Question: I am creating a program which uses google maps. I use transparent action bar with split action bar. Title Google hidden behind transparent split action bar, like on my screenshot:

How to move it upper?
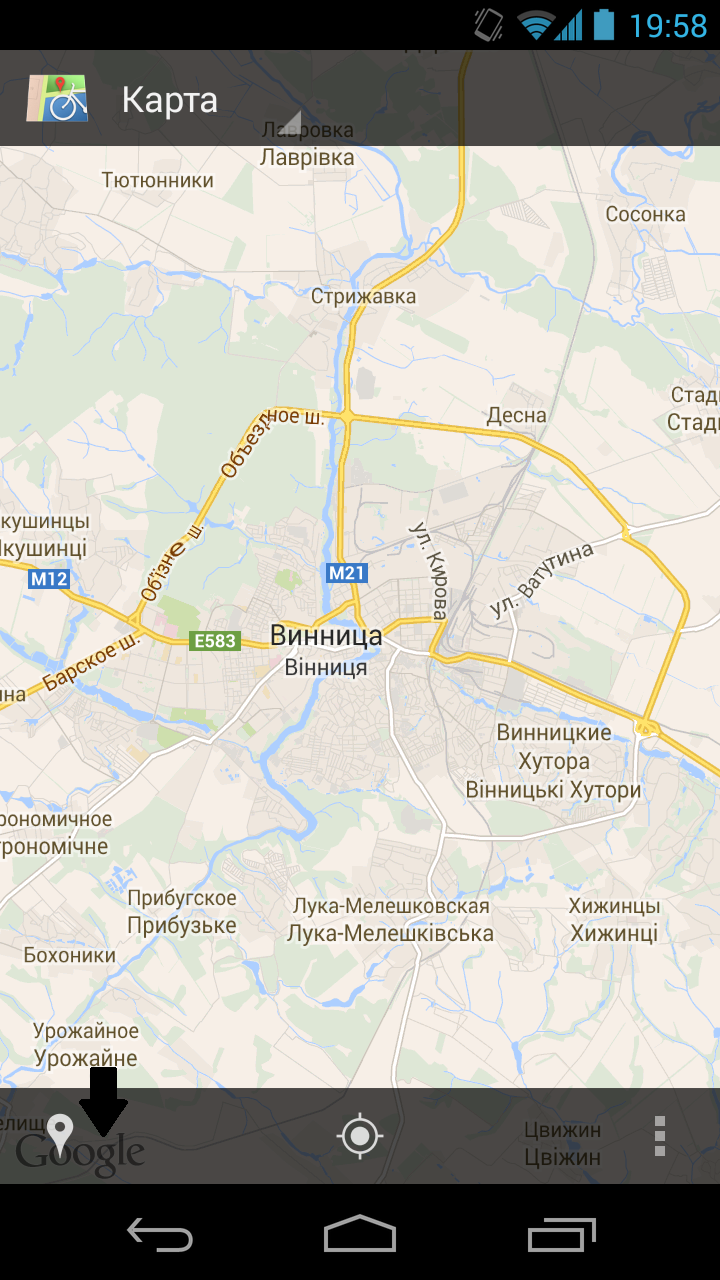
Answer: Use <URL> to keep all key map elements, like the Google name, within the visible area and away from your transparent split action bar.